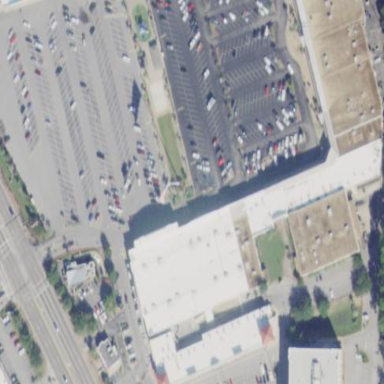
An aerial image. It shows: Retail area.